Field crop: tomato
Growth stage: 1
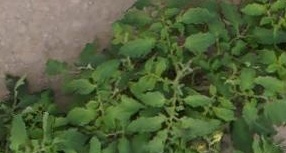
Species: tomato